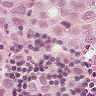
Metastatic tissue present: yes